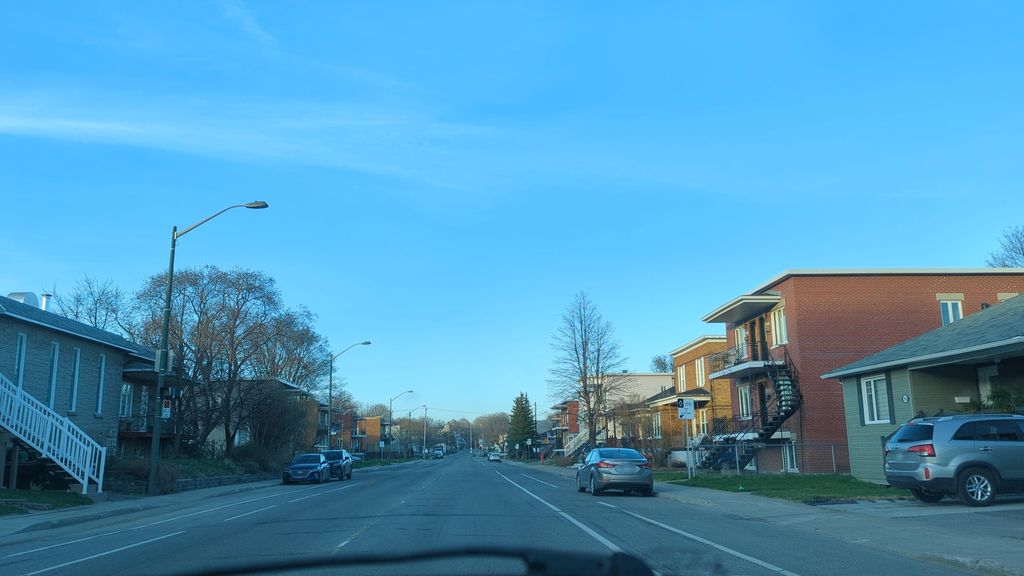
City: quebec_city